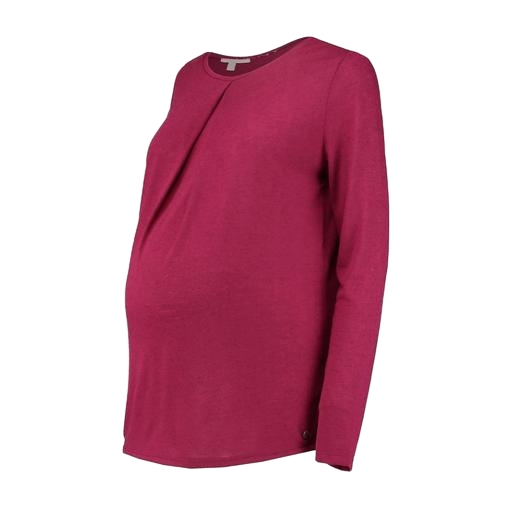
polly pleat-front top, red claire maternity tunic, red pleat wrap front top, white background